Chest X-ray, AP view. Patient: 65 years old, sex M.
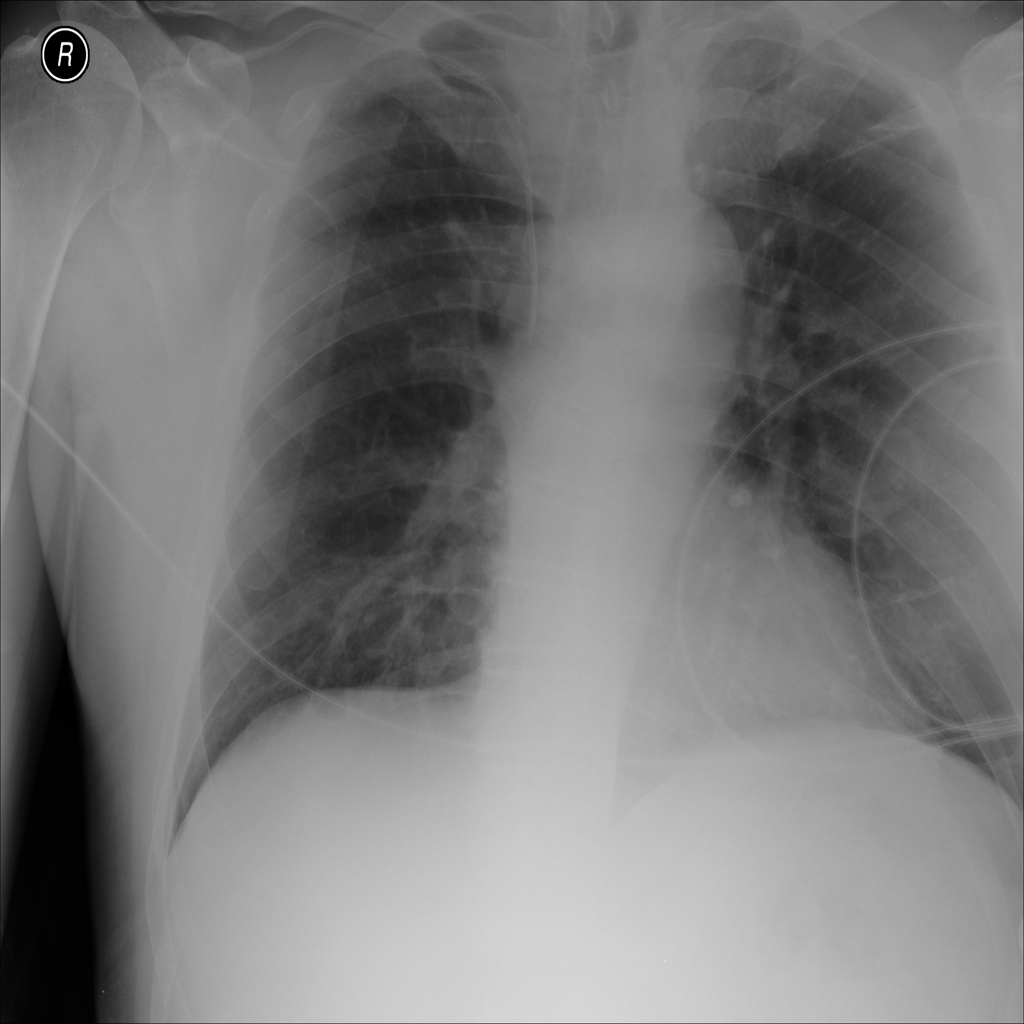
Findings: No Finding